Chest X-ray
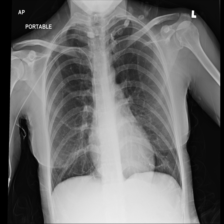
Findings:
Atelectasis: negative
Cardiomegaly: negative
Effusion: negative
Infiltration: negative
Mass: negative
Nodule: negative
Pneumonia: negative
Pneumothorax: negative
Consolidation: negative
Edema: negative
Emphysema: negative
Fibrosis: negative
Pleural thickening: negative
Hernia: negative